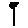
Label: flower